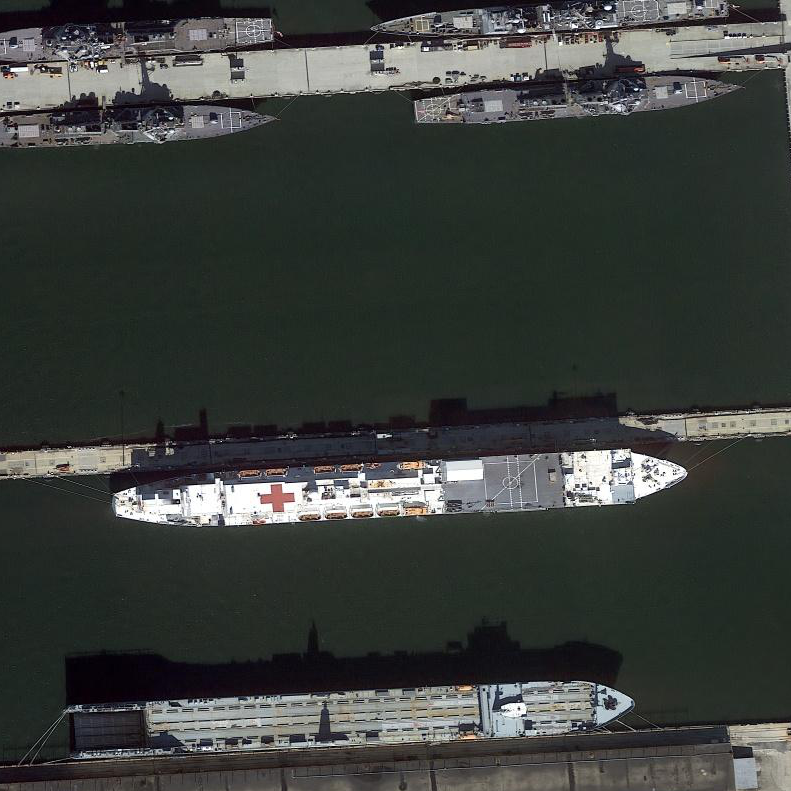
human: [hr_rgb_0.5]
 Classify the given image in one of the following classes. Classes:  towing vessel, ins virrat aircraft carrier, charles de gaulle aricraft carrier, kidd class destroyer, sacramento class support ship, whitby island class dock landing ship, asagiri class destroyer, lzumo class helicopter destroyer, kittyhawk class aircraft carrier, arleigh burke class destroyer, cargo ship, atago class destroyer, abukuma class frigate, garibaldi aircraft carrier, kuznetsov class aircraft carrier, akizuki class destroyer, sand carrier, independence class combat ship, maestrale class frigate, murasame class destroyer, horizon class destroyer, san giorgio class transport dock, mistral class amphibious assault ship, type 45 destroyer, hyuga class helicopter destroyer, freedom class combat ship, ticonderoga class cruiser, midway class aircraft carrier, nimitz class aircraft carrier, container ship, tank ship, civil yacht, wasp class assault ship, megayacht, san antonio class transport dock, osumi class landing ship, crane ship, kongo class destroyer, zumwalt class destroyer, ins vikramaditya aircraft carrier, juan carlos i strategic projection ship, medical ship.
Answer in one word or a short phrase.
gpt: Medical ship